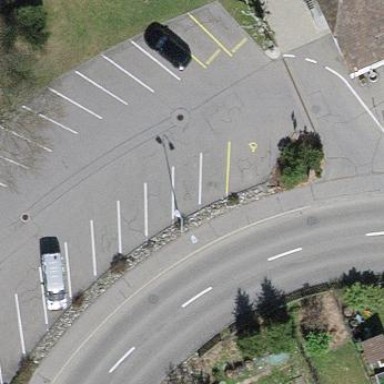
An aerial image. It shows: Parking area with surface.